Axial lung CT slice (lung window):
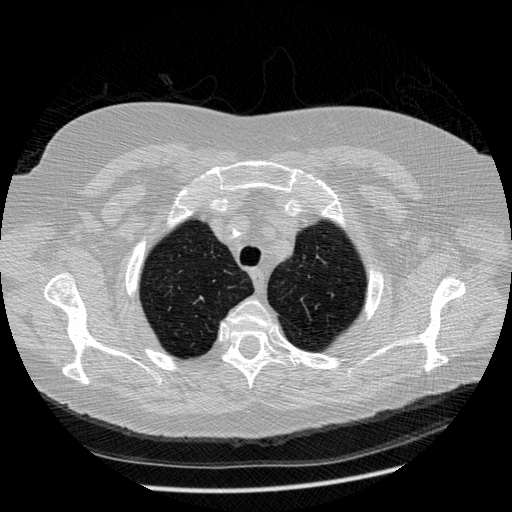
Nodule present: no